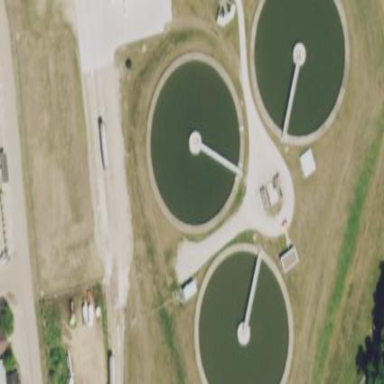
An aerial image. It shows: Image of wastewater.